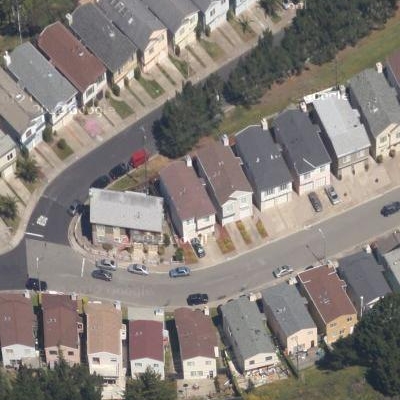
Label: fResident